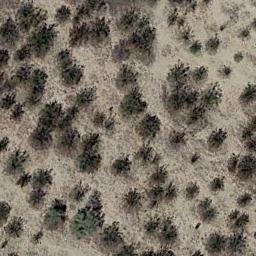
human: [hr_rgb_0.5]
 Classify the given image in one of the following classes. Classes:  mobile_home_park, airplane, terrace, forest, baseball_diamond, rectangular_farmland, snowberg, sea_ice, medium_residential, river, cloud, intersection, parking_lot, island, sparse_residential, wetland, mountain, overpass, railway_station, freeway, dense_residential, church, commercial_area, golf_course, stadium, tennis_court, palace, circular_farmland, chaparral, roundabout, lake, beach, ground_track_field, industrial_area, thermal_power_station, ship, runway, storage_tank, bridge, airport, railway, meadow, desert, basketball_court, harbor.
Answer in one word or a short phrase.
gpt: chaparral